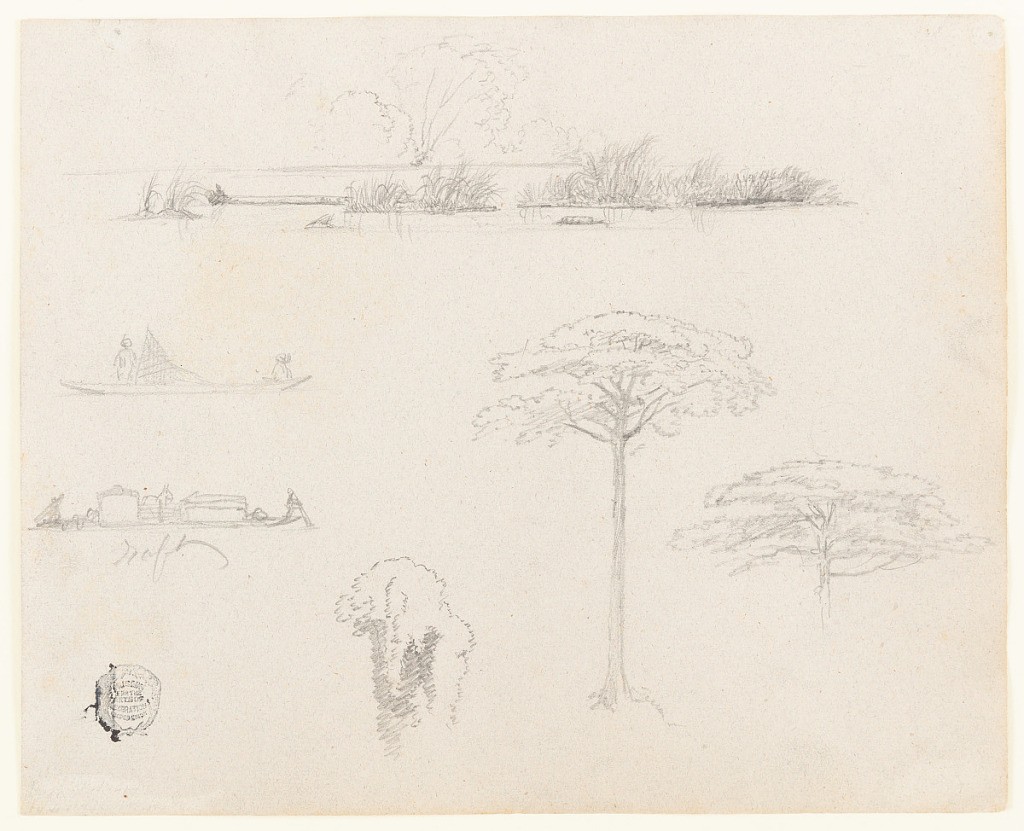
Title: Views along the Río Magdalena, Colombia
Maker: Frederic Edwin Church, American, 1826–1900
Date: May 1853
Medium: Graphite on gray laid paper
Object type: Drawing
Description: Botanical, landscape, and figure sketches showing views along the Magdalena River in Colombia. Along the upper margin, a sketch depicts shallow, marshy terrain with semi-submerged grass somewhere along the Magdalena River. At right and lower center, three views of trees are included: the two at right both have tall, thin trunks and wide, umbrella-like canopies while the tree at lower center appears to be enveloped in vines. At left, two sketches of manned rafts are included. The raft above hosts two people--one at the bow and another at the stern--while the raft below carries one figure, a donkey, and a variety of secured goods.

Verso: Rough sketches of the mechanism of a ferry.